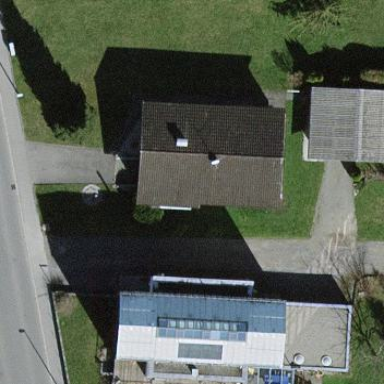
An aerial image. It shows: Detached building.